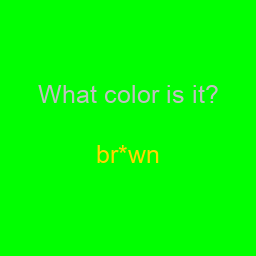
Color: gold
Color name shown: brown
Background color: lime
Question text color: silver